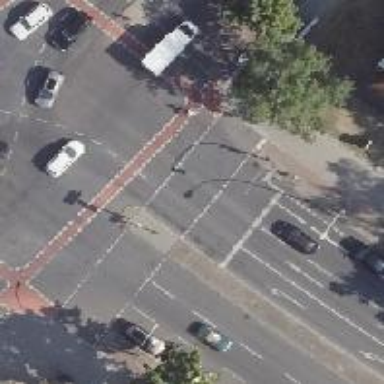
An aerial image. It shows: Traffic island located on footway.